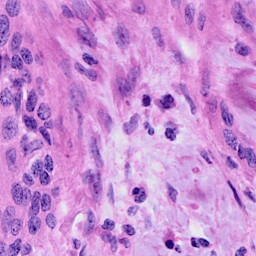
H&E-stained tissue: Cervix